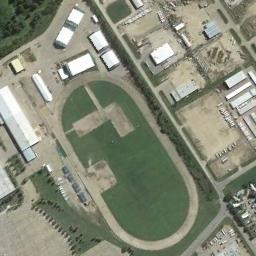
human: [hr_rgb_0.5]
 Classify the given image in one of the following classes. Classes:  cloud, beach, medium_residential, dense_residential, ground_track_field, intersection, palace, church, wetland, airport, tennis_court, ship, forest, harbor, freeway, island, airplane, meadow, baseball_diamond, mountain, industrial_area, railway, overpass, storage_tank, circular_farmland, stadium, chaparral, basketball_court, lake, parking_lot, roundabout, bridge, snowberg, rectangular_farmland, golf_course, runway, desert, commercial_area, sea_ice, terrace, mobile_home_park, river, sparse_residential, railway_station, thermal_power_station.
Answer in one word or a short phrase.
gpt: ground_track_field